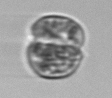
Label: Karenia